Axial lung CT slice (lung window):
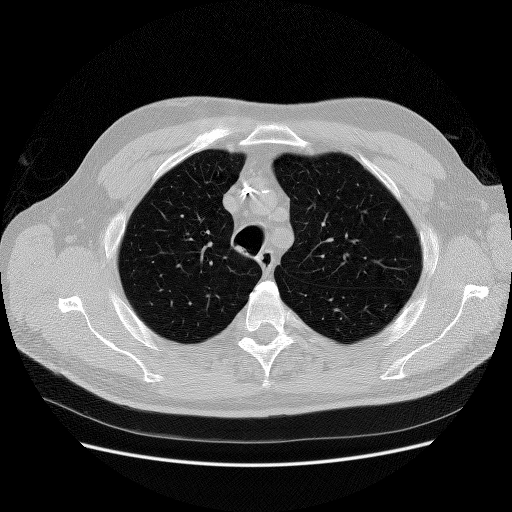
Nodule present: no